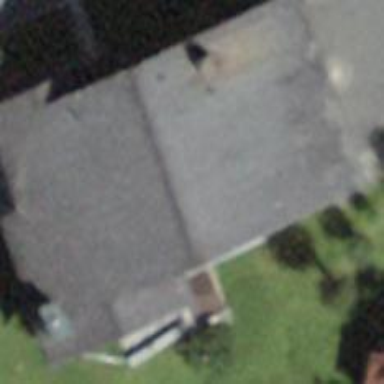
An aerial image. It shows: Building with tile roof.